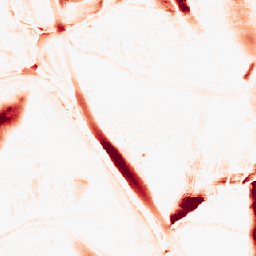
Category: morphological
Decomposition family: morphological_ellipse
Decomposition parameters: operation: opening
width: 20
height: 50
Upsampling method: nearest
Upsampling parameters: scale: 4
Upsampling scale: 4